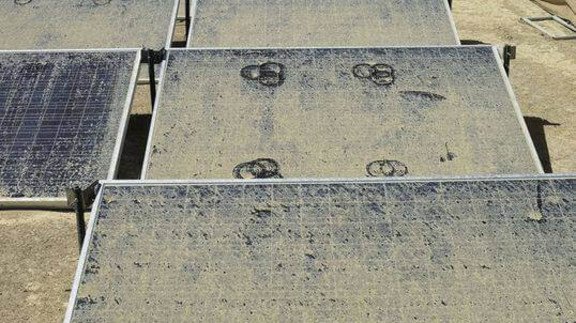
Label: Dusty